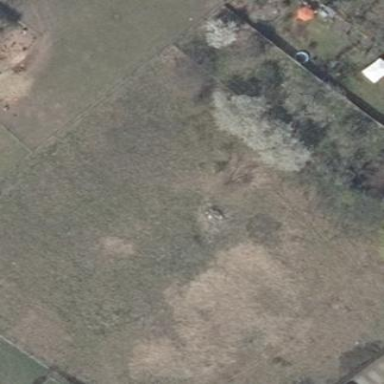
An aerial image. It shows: Pasture covered in meadow.